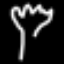
Label: fork